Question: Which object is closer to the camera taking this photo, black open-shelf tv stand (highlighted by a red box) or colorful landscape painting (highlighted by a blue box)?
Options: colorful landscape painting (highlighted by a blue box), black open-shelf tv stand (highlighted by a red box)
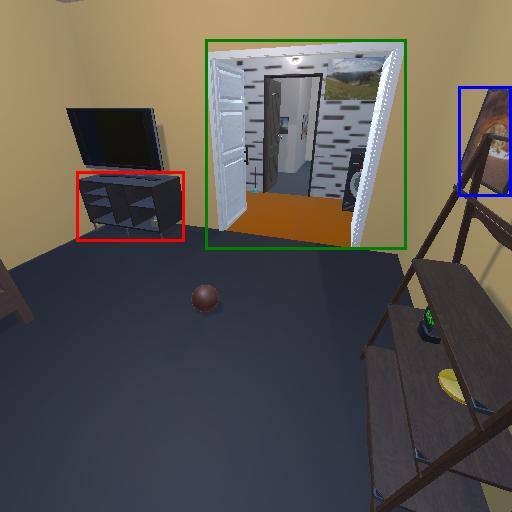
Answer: colorful landscape painting (highlighted by a blue box)